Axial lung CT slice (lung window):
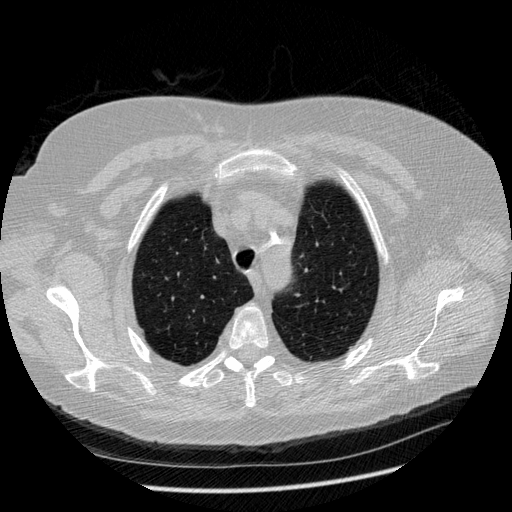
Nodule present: no